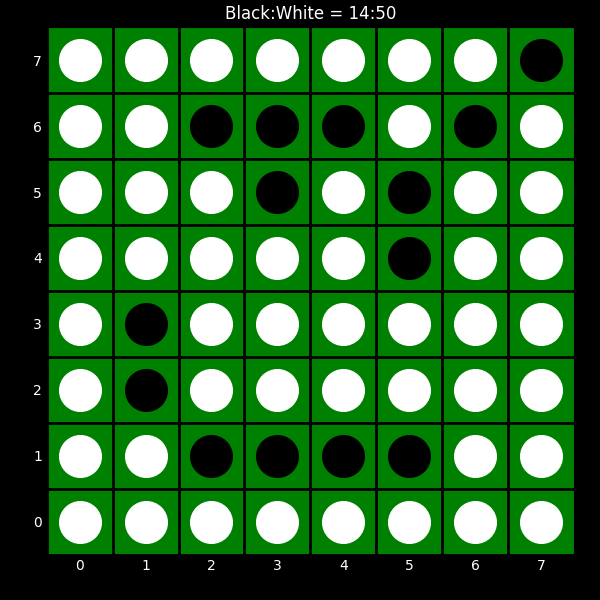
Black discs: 14
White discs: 50